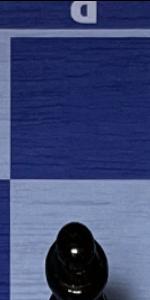
Label: Empty